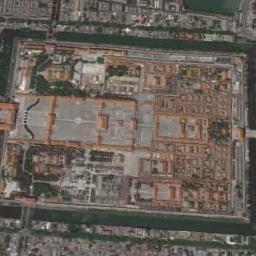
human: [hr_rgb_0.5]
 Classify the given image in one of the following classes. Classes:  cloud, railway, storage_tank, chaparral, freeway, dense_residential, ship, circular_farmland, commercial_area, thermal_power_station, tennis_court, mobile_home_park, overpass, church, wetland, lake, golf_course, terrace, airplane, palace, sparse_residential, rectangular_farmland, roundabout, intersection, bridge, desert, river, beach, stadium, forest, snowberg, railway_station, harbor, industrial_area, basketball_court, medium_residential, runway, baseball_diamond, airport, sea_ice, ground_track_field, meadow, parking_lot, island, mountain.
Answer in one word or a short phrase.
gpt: palace